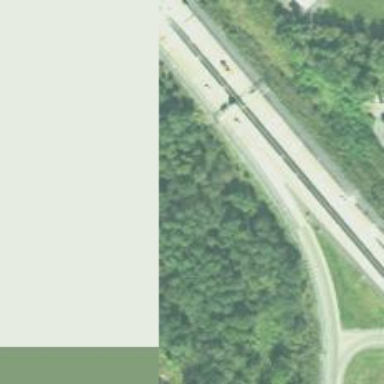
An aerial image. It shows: Primary highway with expressway characteristics.